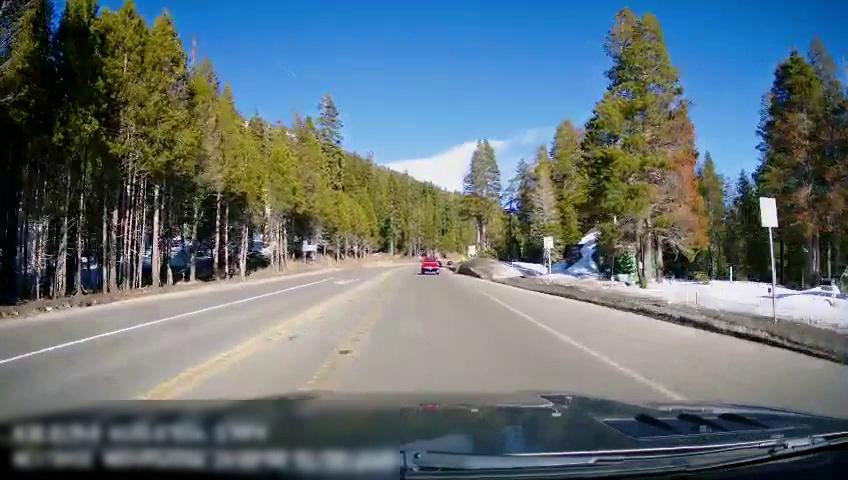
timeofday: Day
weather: Sunny
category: Drivable Space
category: Vehicles | Truck
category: Lanes | Opposite Lane
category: Lanes | Opposite Lane
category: Lanes | Current Lane
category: Lanes | Current Lane
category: Traffic | Signs
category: Traffic | Signs
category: Traffic | Signs